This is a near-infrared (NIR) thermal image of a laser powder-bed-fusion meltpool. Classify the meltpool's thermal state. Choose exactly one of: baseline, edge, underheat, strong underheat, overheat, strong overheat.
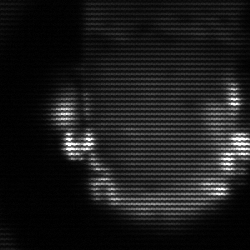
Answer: baseline